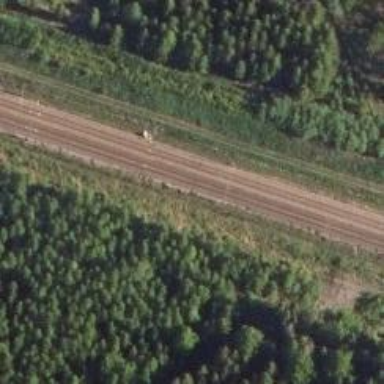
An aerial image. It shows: Railway signal.